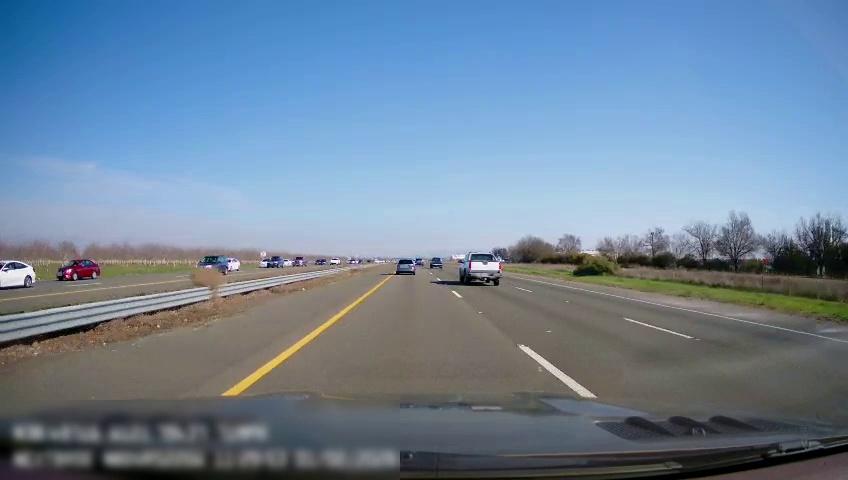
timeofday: Day
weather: Sunny
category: Drivable Space
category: Drivable Space
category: Vehicles | SUV
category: Vehicles | SUV
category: Vehicles | SUV
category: Vehicles | Car
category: Vehicles | SUV
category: Vehicles | Car
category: Vehicles | Car
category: Vehicles | SUV
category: Vehicles | SUV
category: Vehicles | SUV
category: Vehicles | Truck
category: Vehicles | Truck
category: Lanes | Current Lane
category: Lanes | Current Lane
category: Lanes | Alternate Lane
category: Lanes | Alternate Lane
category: Lanes | Opposite Lane
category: Lanes | Opposite Lane